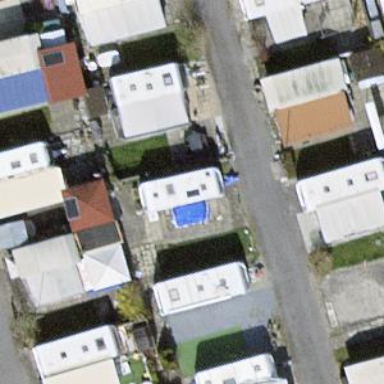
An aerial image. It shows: Camp pitch suitable for caravans.